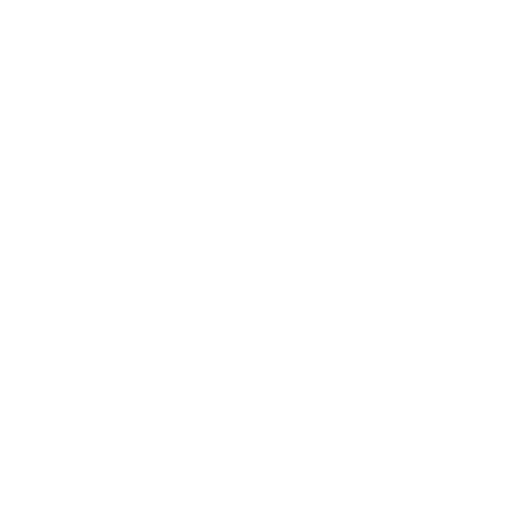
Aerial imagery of bar in Florida named Chester Shoal containing only open water